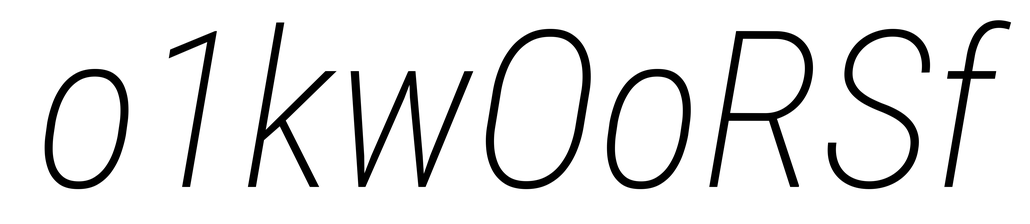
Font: Roboto-Italic_Condensed_ExtraLight_Italic